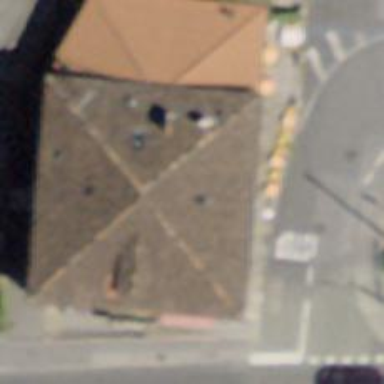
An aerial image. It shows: Pub.